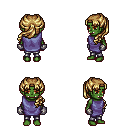
a pixel art fantasy rpg character, female body template, orc, green skin, chain tabard jacket, metal pants, blonde princess hairstyle, metal gloves, four views (front, back, left, right), 2x2 character sprite sheet, small pixel art, hard edges, no anti-aliasing